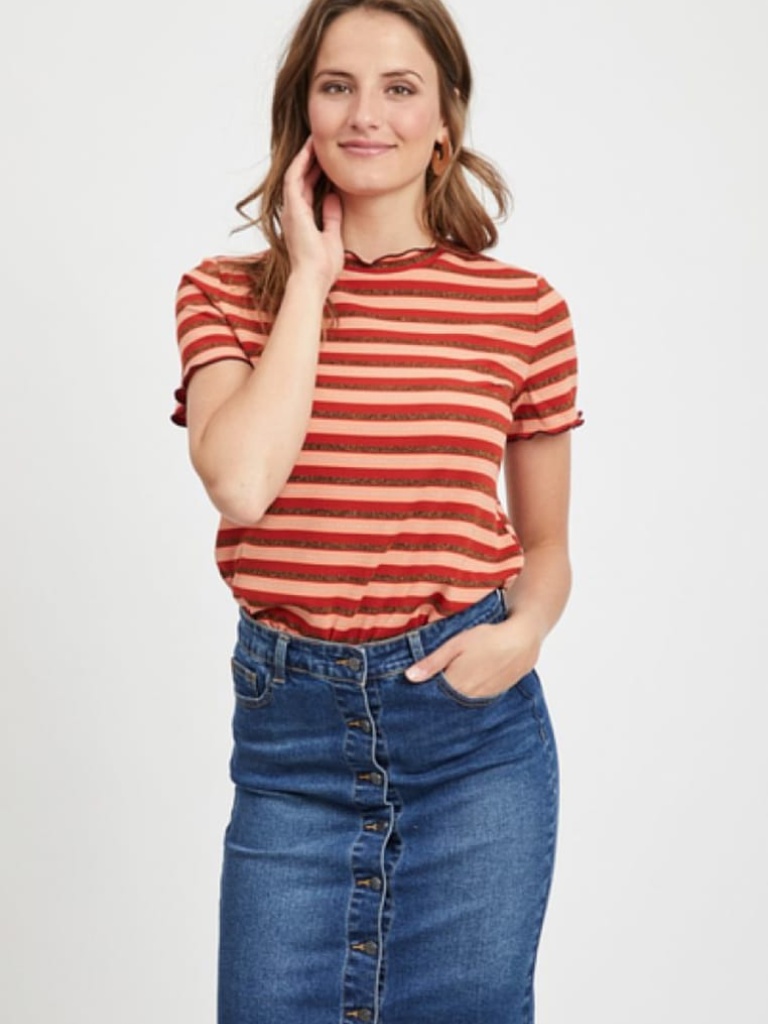
cotton relaxed short sleeve hip length Fully Tucked in crew t-shirt